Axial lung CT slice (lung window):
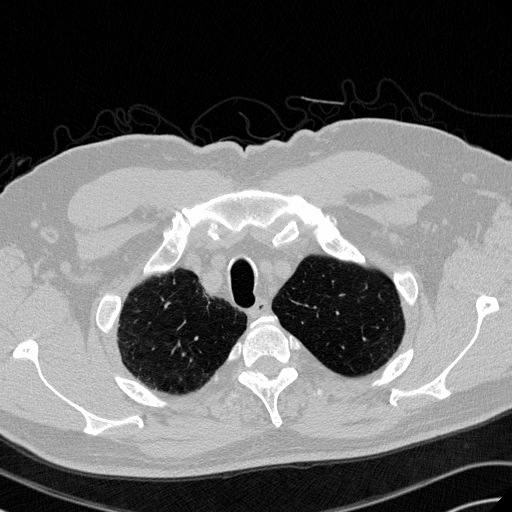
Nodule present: no